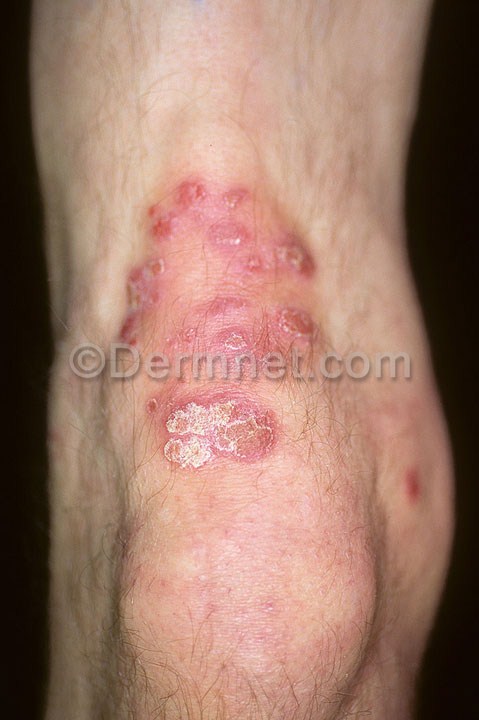
Disease: Psoriasis pictures Lichen Planus and related diseases